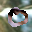
Label: 0